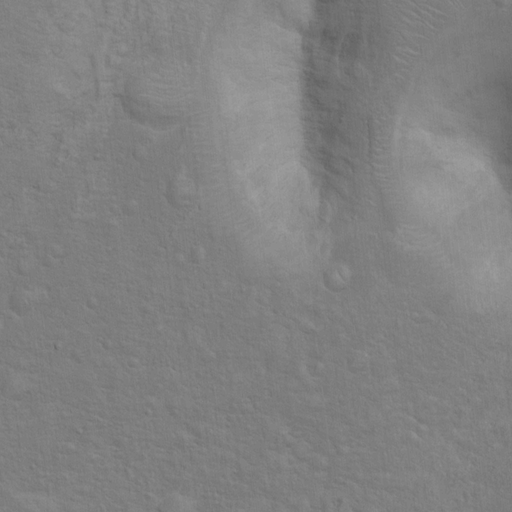
Classes present: Background, Cone